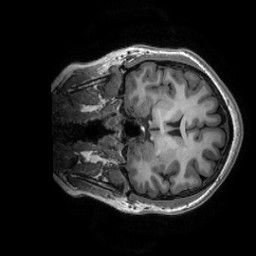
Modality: T1w
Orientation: coronal
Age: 30
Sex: female
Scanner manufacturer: ge
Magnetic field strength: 3 T
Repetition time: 0.0073 s
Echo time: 0.003 s